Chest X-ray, PA view. Patient: 26 years old, sex M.
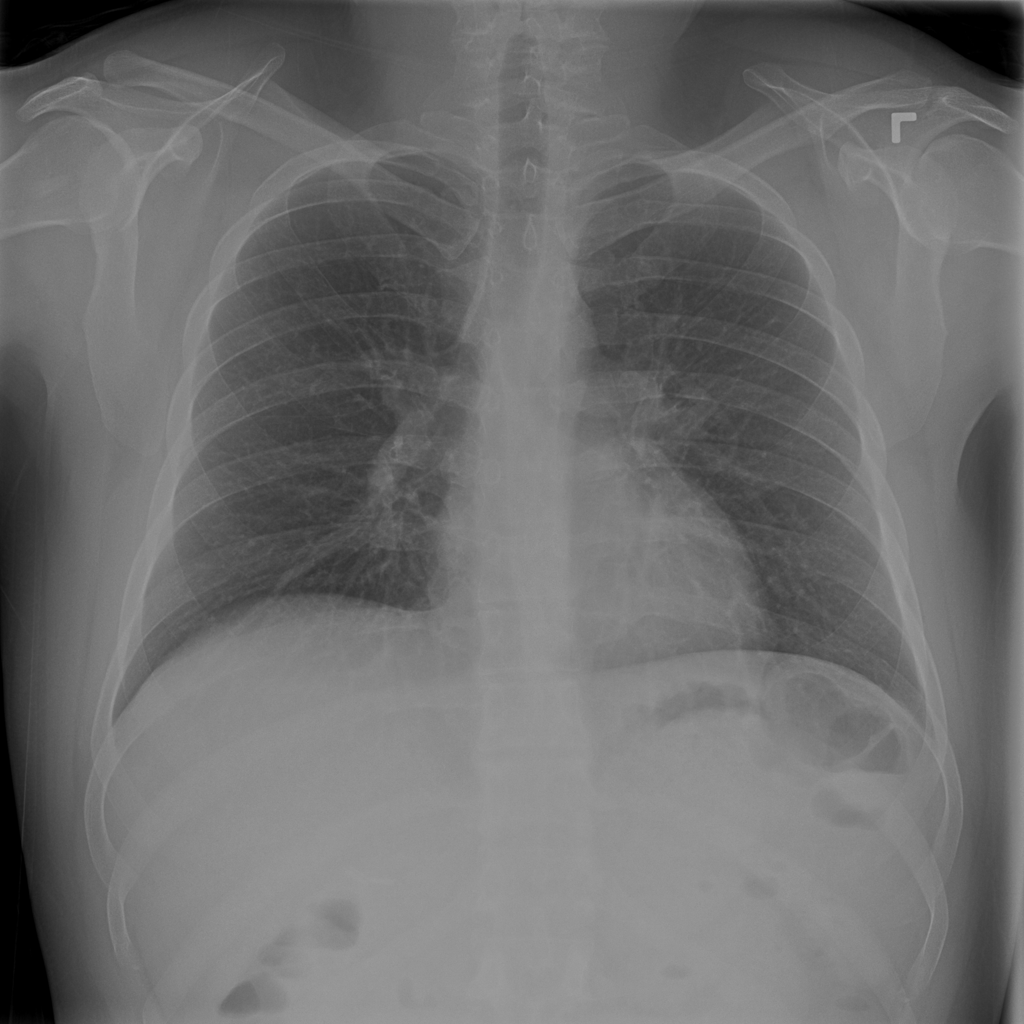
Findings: No Finding